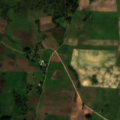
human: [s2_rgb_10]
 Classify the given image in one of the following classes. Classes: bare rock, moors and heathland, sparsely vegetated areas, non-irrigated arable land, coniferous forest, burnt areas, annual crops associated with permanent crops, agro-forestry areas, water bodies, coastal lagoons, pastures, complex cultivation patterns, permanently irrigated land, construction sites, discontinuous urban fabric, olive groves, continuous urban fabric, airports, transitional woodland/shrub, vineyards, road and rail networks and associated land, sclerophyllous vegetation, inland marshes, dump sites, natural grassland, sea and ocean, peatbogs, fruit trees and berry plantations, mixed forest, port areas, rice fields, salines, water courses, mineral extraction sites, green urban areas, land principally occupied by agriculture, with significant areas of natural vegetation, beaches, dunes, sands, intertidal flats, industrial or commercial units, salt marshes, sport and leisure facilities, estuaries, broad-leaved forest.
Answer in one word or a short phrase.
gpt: non-irrigated arable land, land principally occupied by agriculture, with significant areas of natural vegetation